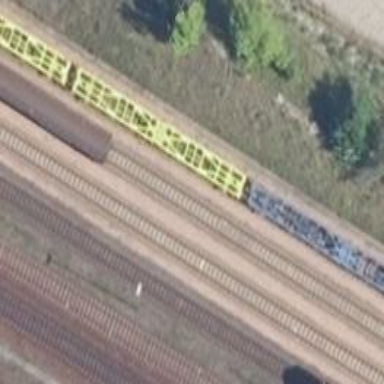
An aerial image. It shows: Rail yard with electrified contact lines for the trains.